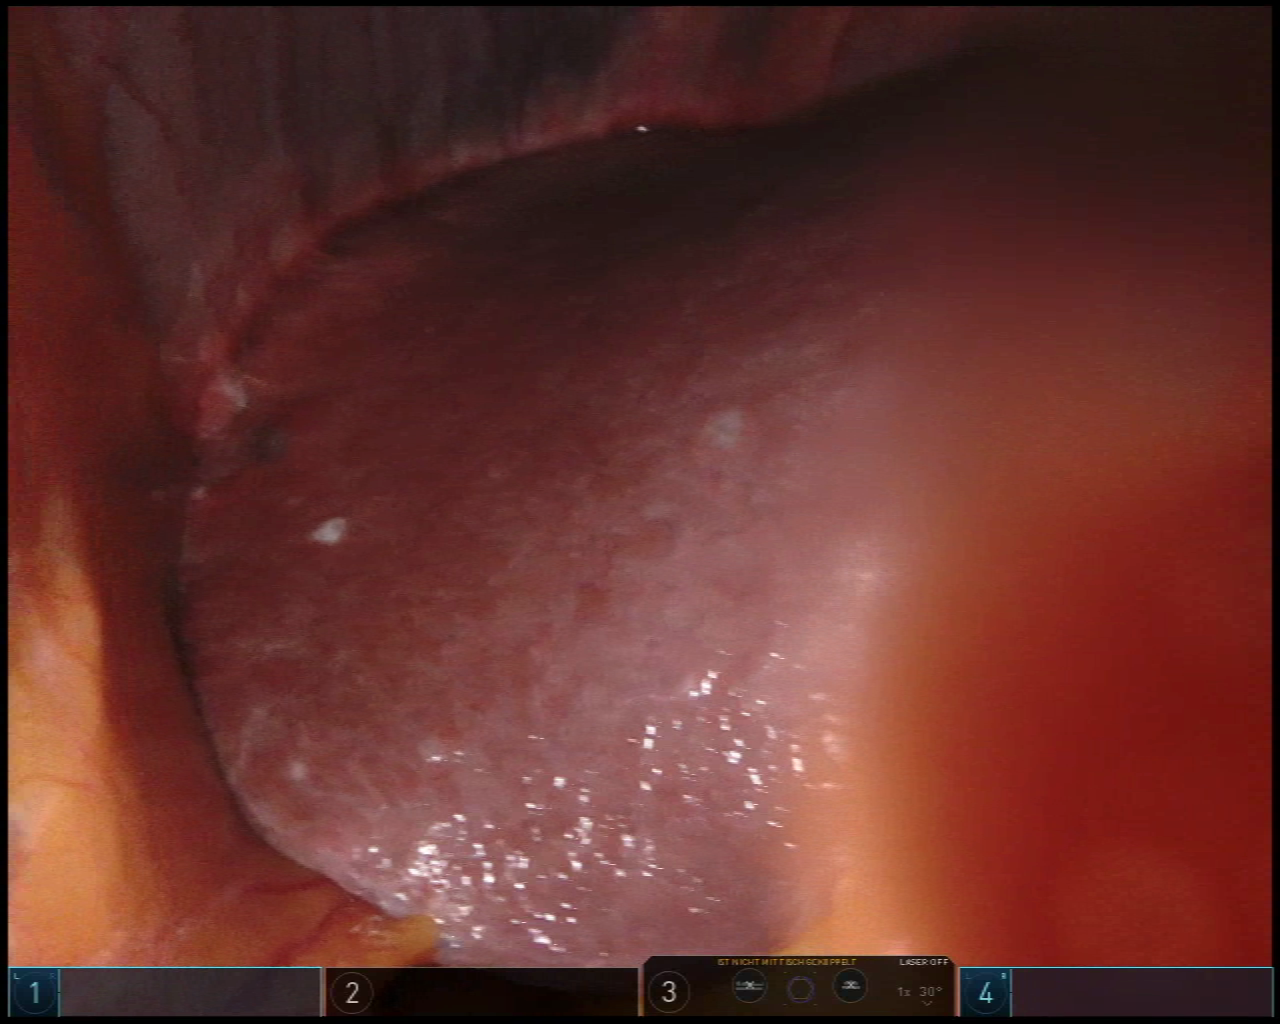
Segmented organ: liver
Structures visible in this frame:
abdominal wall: yes
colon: no
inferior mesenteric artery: no
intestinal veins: no
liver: yes
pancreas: no
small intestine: no
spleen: no
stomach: no
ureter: no
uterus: no
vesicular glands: no